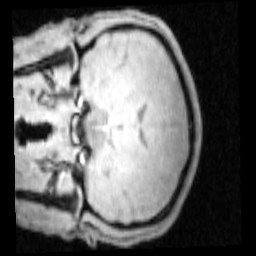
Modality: PDw
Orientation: coronal
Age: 24
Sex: male
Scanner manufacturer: siemens
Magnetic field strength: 3 T
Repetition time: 0.25 s
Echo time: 0.00103 s